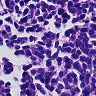
Metastatic tissue present: no